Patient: sex M, age 26
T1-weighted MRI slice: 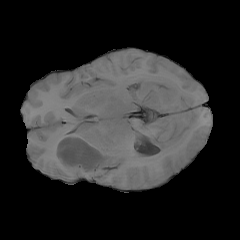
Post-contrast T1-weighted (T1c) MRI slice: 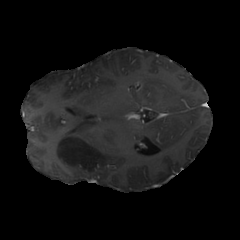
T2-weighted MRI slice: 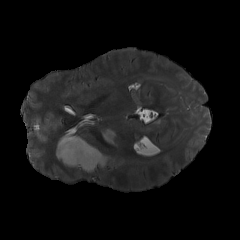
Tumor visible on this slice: yes
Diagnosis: Astrocytoma, IDH-mutant
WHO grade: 4